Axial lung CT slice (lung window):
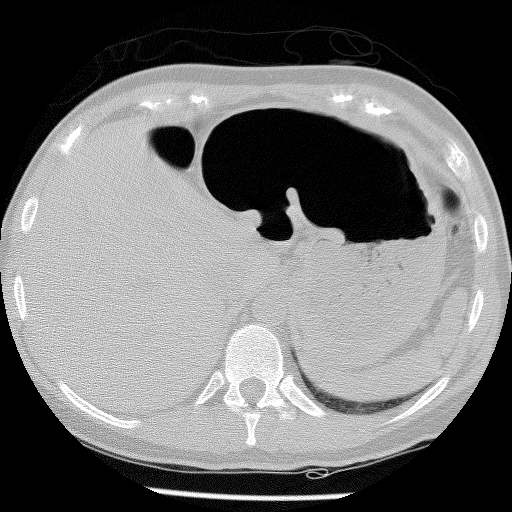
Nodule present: no